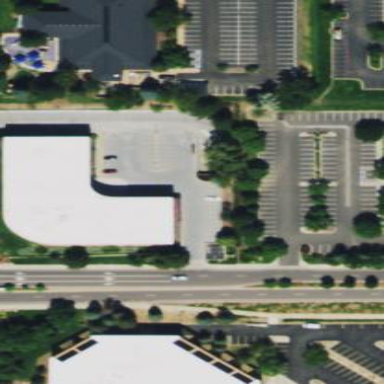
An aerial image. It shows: Office building.